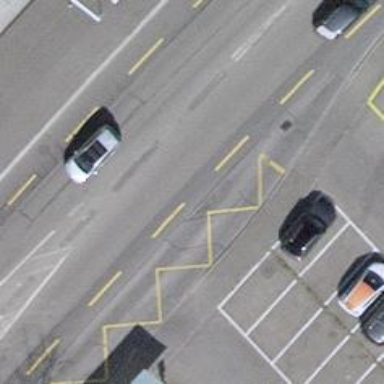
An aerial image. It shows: Sidewalk with asphalt surface. There is platform with shelter for public transport.